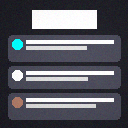
Screen state: on